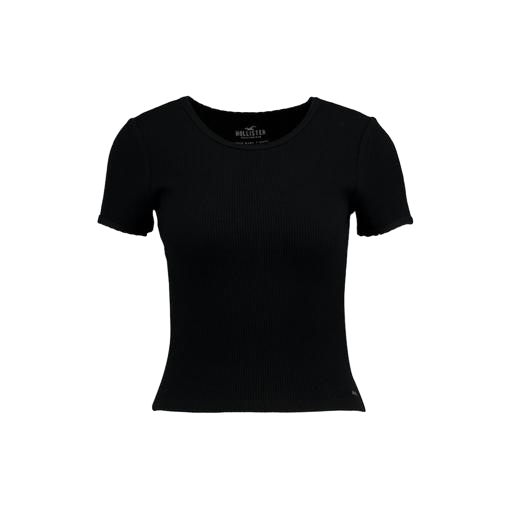
black ribbed t-shirt, black fitted t-shirt, short-sleeve top only macy, white background